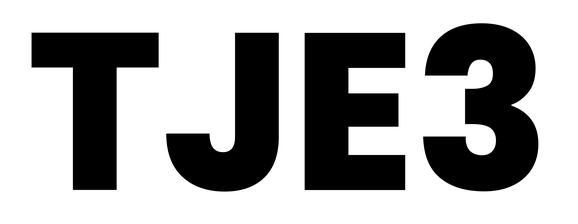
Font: Poppins-ExtraBold